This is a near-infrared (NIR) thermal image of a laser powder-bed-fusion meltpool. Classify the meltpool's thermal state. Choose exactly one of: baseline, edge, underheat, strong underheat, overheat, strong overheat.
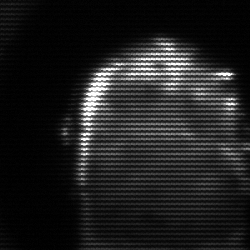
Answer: baseline